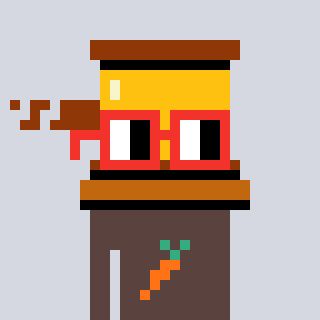
a pixel art character with square red glasses, a gavel-shaped head and a darkbrown-colored body on a cool background